Interaction volume radius: 5 \u00c5
Interaction volume height: 15 \u00c5
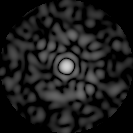
Disorder parameter: 0.8762